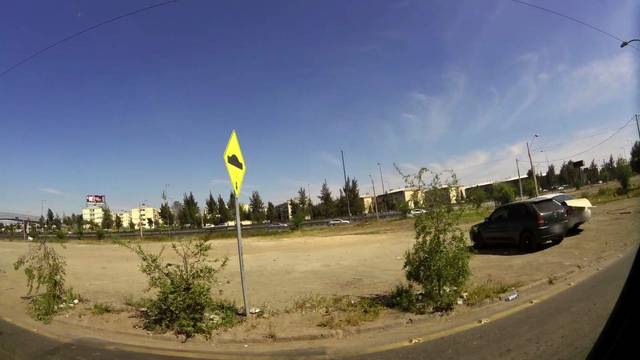
Region: Chile
Coordinates: -33.504, -70.731